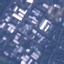
Land use / land cover: Industrial